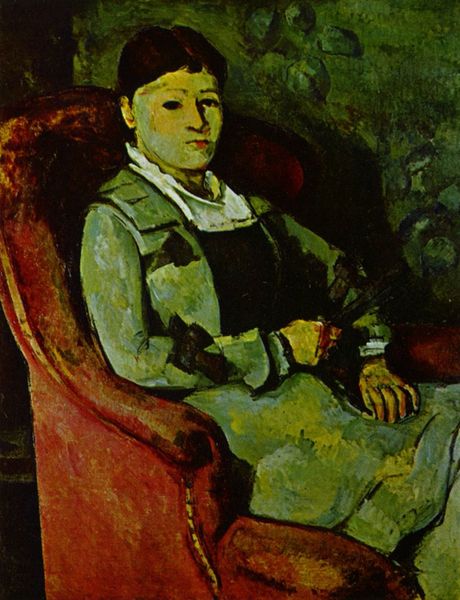
Titel: Porträt Madame Cézanne
Künstler: Paul Cézanne
Standort: Zürich.
Institution: Stiftung Sammlung E.G. Bührle
Schlagwörter: blau, blätter, dunkel, gemälde, hand, kopf, mann, schatten, weiß, aquarell, cezanne, gelb, grün, impressionismus, kirchner, mädchen, sitzen, braun, finger, frau, frisur, haar, hell, hintergrund, kleid, licht, mund, nase, schwarz, stirn, stuhl, blick, dame, rot, expressionismus, fächer, muster, rock, schleife, anzug, hemd, hose, jacke, wand, arme, augen, bluse, gesicht, kleidung, kragen, samt, trauer, ärmel, bildnis, hände, innenraum, möbel, portrait, porträt, rückenlehne, verzerrung, öl, wind, boden, auge, gewand, haare, kostüm, sessel, sitzend, familie, mutter, saum, pflanzen, knopf, lippen, ohren, scheitel, traurig, adlig, schürze, ruhe, sofa, armlehne, düster, lehne, sitz, man, moderne, abstrakt, farben, matt, ohrensessel, tapete, nah, ernst, streng, sitzt, stuhllehne, malerin, junge, schoß, ölfarbe, naht, oberkörper, selbstporträt, kritisch, fächern, blut, lehnstuhl, expressionistisch, scharz, malen, pinsel, portrai, trüb, kurz, betrachten, china, fauteuil, selbstportrait, armlehnen, junger mann, halbprofil, weisser kragen, wohlhabend, gaugin, rotbraun, dunkle haare, frauenbildnis, hitnergrund, grünlich, miene, grünes kleid, geometrie, expression, bequem, münter, sessellehne, komplementärkontrast, murnau, intim, spanierin, depressiv, steinschleuder, wweiß, trotzig, rüsch, rotgrün, konstrast, drückend, farbkonstrast, aufgetützt, gewinkelt, lahnstuhl, zwille, portrrait, 1900, roter sessel, expresisonistisch, siotzen, #sitzen, grüner hintergrung